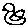
Label: bird